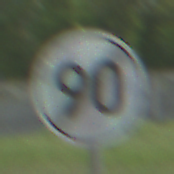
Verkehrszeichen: EndeGeschwindigkeit90
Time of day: MorningAfternoon
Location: Outdoor (Nature)
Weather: PartlyCloudy
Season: NotSpecified
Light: Natural